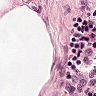
Metastatic tissue present: no